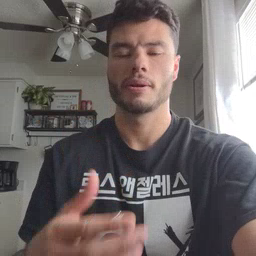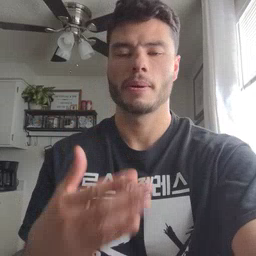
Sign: hate